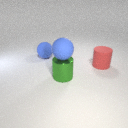
large green metal cylinder to the left of large red rubber cylinder